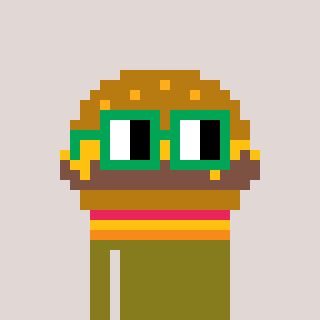
a pixel art character with square green glasses, a burger-shaped head and a gunk-colored body on a warm background